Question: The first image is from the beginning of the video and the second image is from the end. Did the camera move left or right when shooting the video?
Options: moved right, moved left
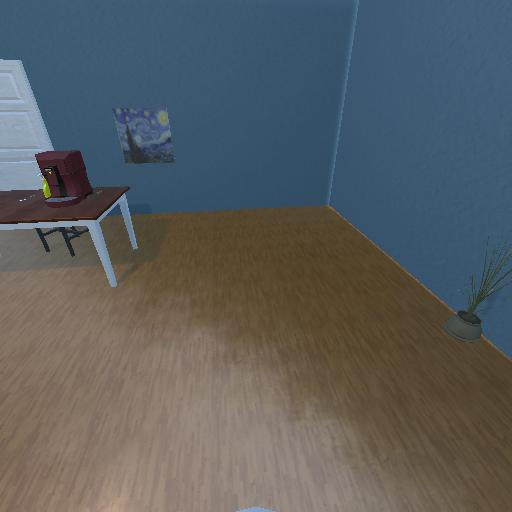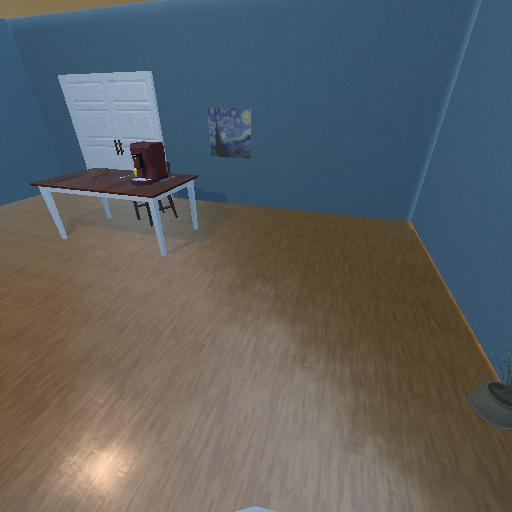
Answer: moved right